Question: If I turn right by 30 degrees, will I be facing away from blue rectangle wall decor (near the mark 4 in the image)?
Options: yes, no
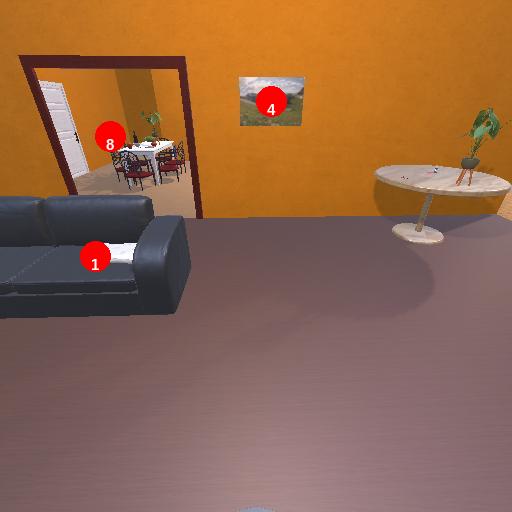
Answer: yes